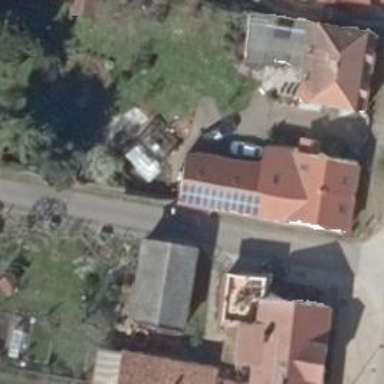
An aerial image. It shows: Small solar photovoltaic panel used as generator to produce electricity.